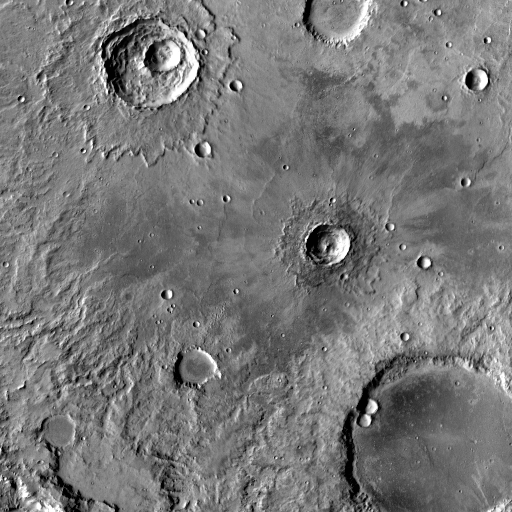
Crater classes present: Background, Other, Layered